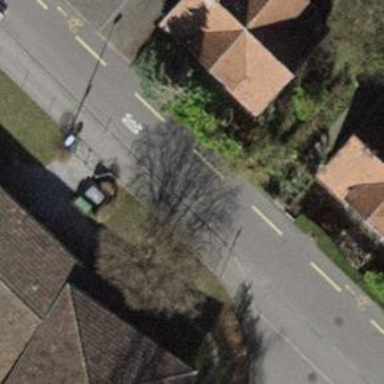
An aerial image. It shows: Residential road with asphalt surface. There is sidewalk on the left and cycleway on the opposite side.